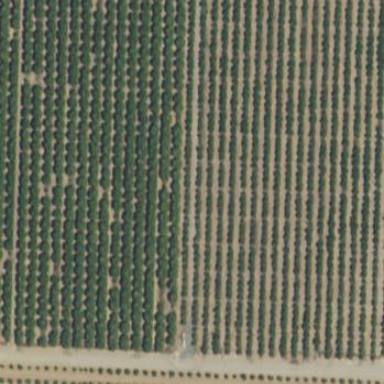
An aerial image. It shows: Orange orchard with rows of orange trees.